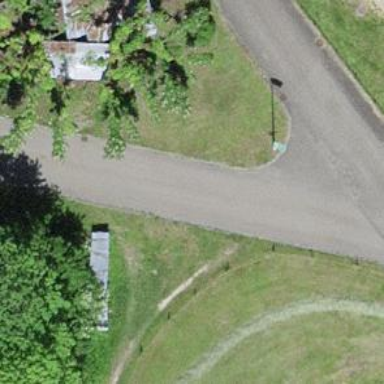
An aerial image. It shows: Smoothly paved residential road.